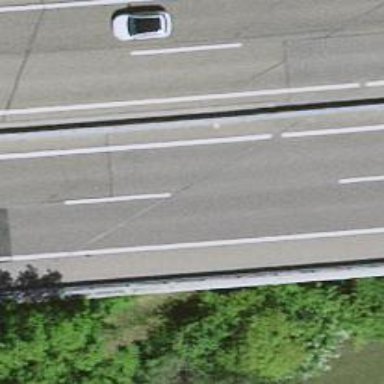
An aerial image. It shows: View of motorway.